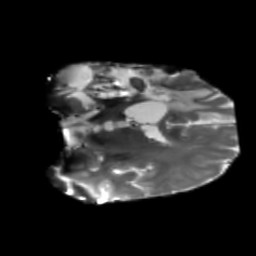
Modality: T2w
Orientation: coronal
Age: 46
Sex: male
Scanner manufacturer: siemens
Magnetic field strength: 3 T
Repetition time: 5.25 s
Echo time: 0.08 s